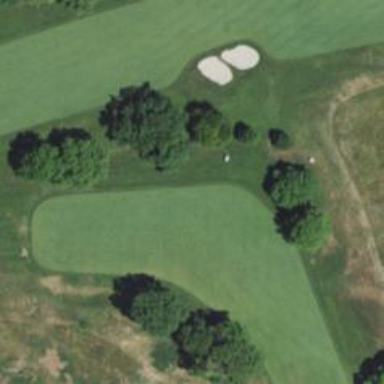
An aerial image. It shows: View of golf hole.